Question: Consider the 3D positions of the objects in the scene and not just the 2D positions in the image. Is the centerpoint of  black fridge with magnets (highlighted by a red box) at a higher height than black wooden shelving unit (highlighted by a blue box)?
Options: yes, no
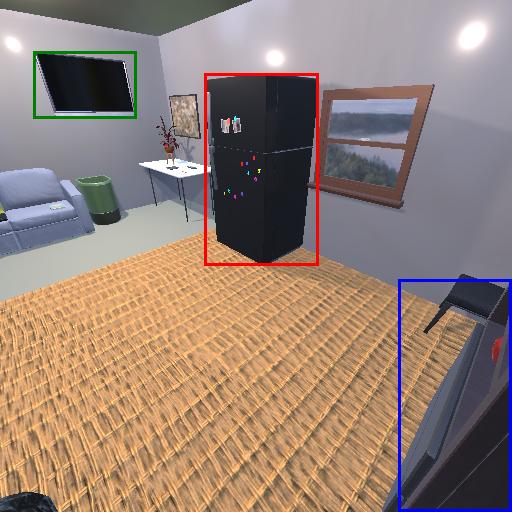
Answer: yes